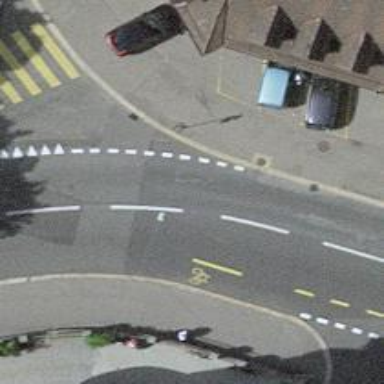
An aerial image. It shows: Secondary road with asphalt surface. There is cycle lane on the left and separate sidewalks on both sides.